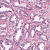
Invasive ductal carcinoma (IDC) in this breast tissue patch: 1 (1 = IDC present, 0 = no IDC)